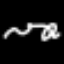
Label: squiggle